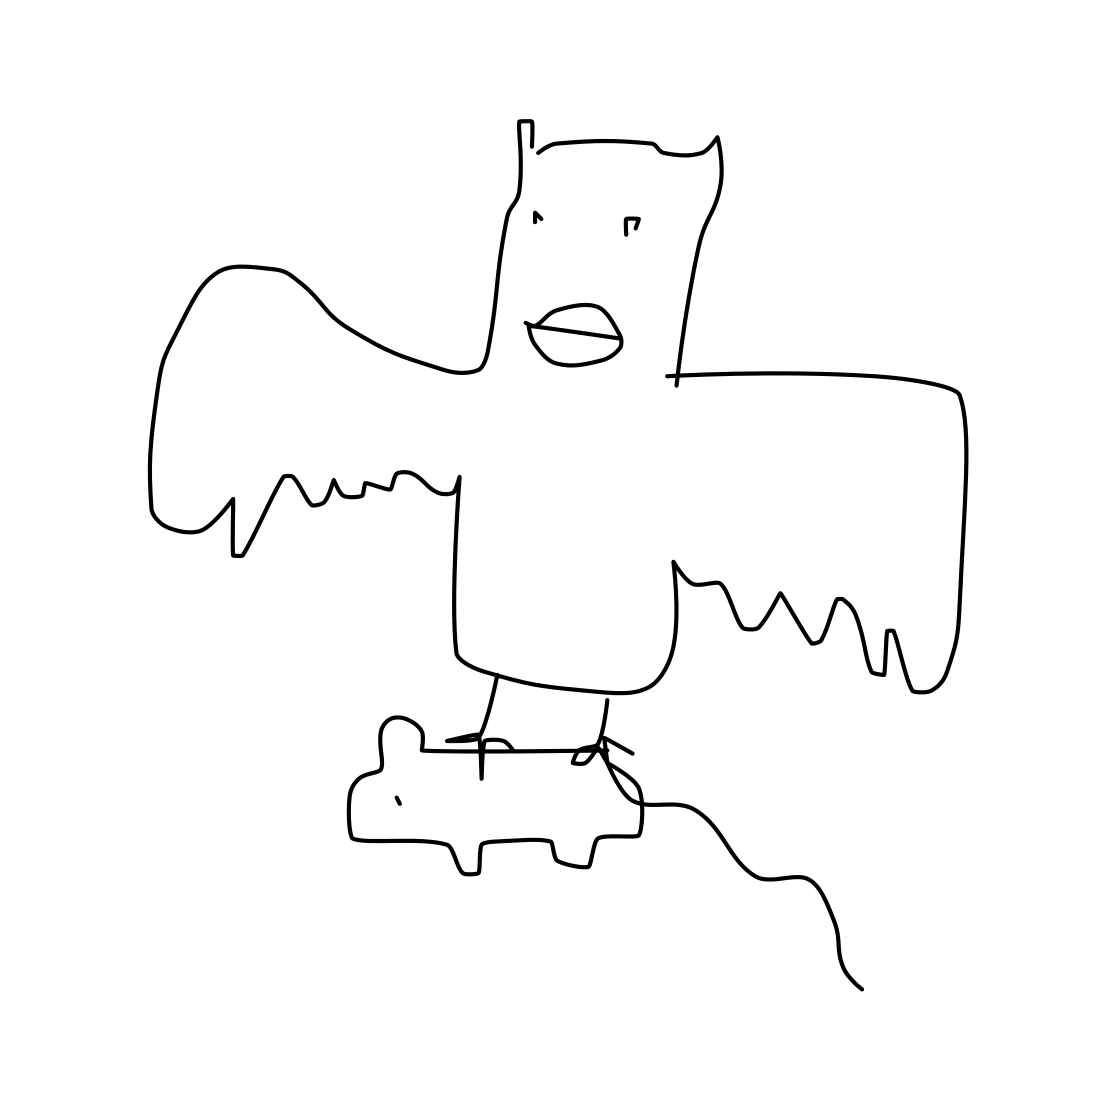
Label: owl